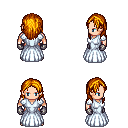
a pixel art fantasy rpg character, male body template, human, light skin, underdress, white pants, dark blonde long hairstyle, metal gloves, four views (front, back, left, right), 2x2 character sprite sheet, small pixel art, hard edges, no anti-aliasing